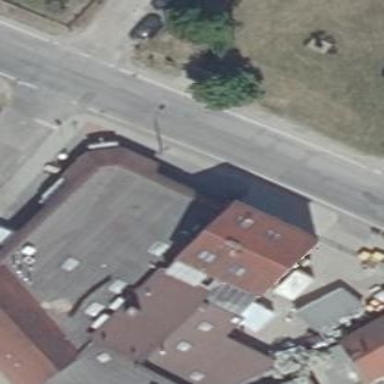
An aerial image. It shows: Cafe.